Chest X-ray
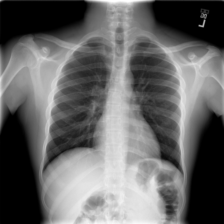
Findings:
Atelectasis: negative
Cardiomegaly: negative
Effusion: negative
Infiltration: negative
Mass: negative
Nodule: negative
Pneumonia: negative
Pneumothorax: negative
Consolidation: negative
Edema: negative
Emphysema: negative
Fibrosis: negative
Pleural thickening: negative
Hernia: negative